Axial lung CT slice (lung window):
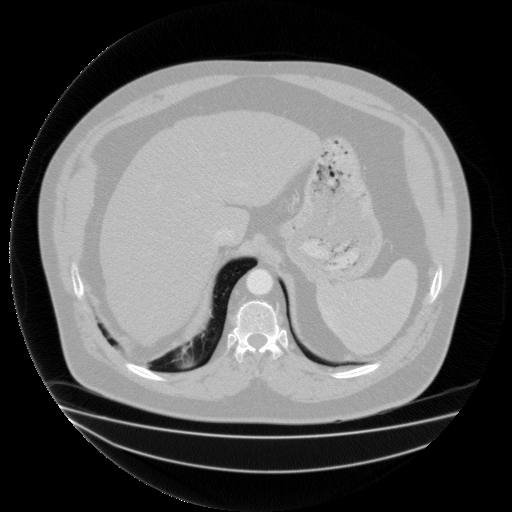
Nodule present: no